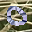
Label: 0